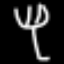
Label: fork